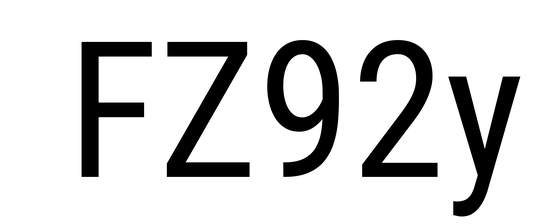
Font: Roboto_Condensed_Regular